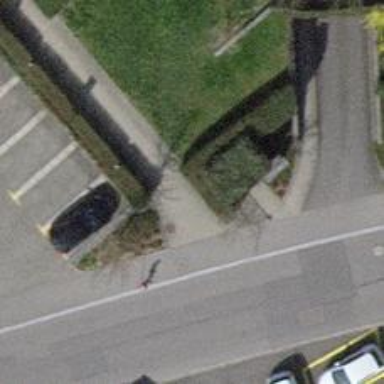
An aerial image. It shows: Path made of paving stones.